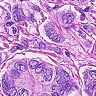
Metastatic tissue present: yes